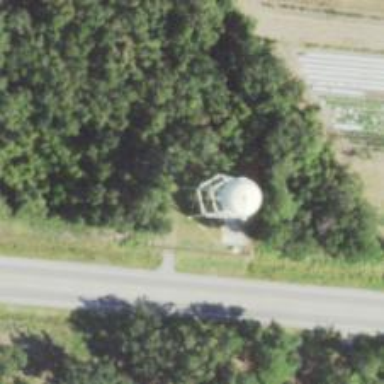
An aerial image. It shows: Water tower that is man-made.